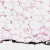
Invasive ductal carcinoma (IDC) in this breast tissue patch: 0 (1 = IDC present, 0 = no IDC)